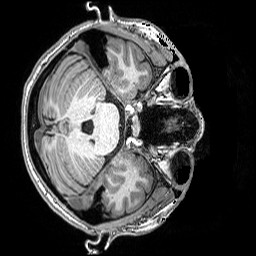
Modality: T1w
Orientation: axial
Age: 29
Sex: female